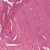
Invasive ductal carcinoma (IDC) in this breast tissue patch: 0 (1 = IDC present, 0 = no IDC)